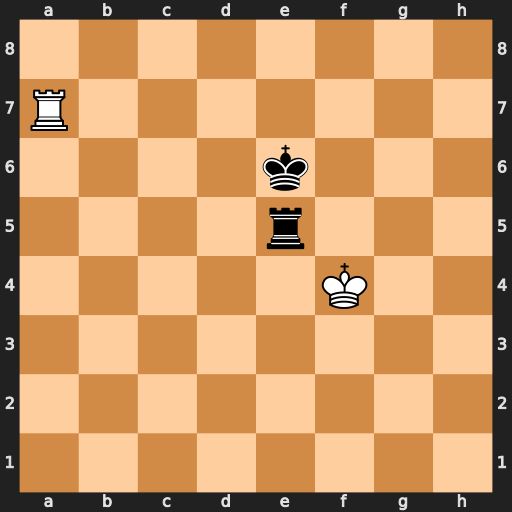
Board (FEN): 8/R7/4k3/4r3/5K2/8/8/8
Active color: w
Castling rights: -
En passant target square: -
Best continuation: Ra6+ Kd5 Ra5+